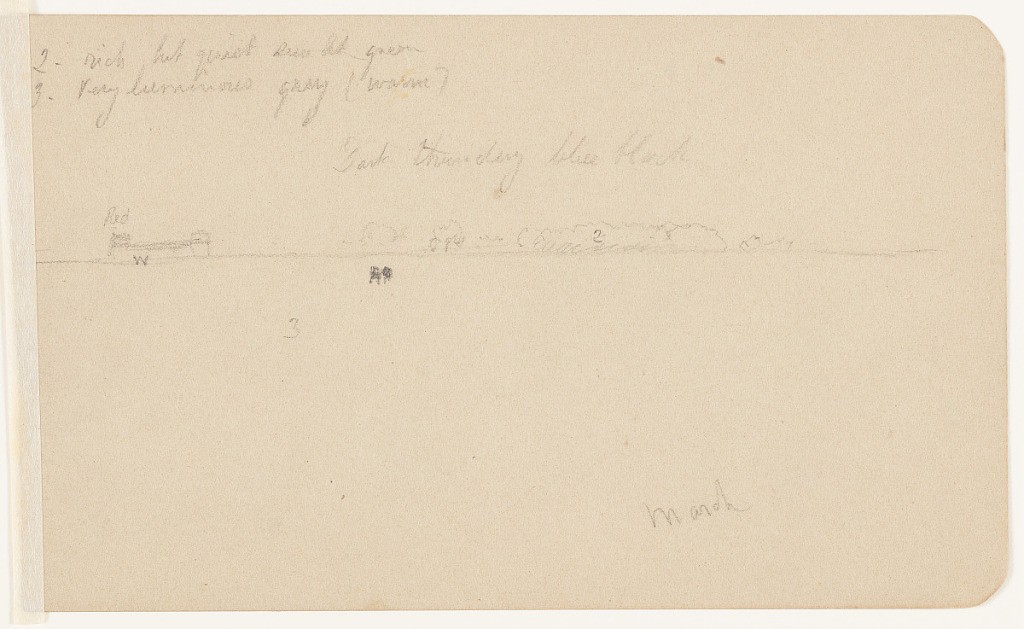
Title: Building and Trees in Mexico
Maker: Frederic Edwin Church, American, 1826–1900
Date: March 1892 or 1893
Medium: Graphite on beige wove paper
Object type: Drawing
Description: Landscape sketch showing a view of a distant building and trees in Mexico. Flat terrain extends from the foreground and into the background, while two dark figures or animals are visible in the middle distance at center left. Along the horizon at left, a long, rectangular building with white walls is visible, while at center, a group of trees or other vegetation form a billowing mass. Flat horizon stretches across the scene.